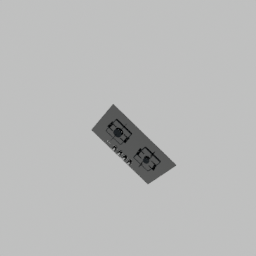
Label: appliances